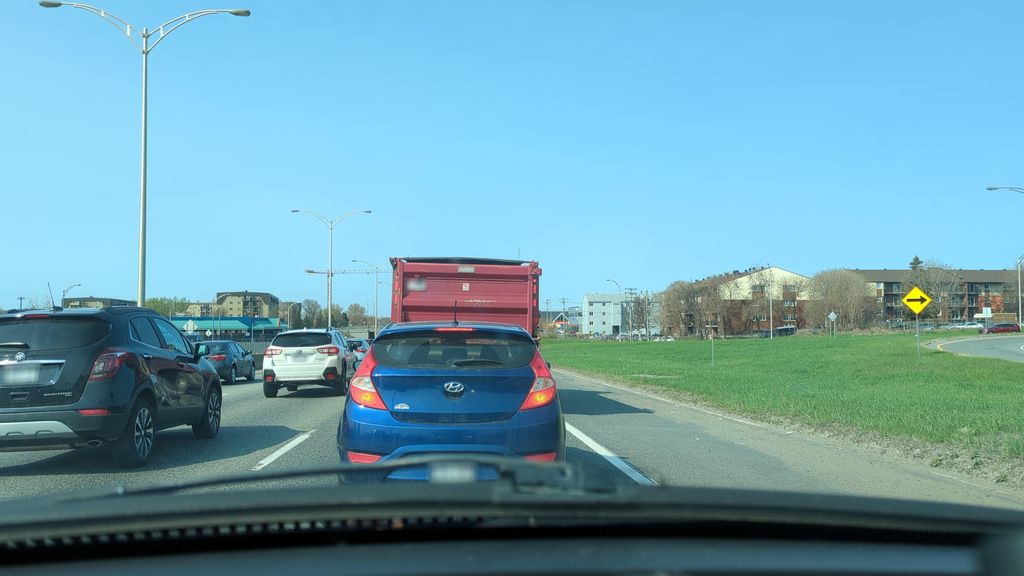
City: quebec_city